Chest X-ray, PA view. Patient: 54 years old, sex M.
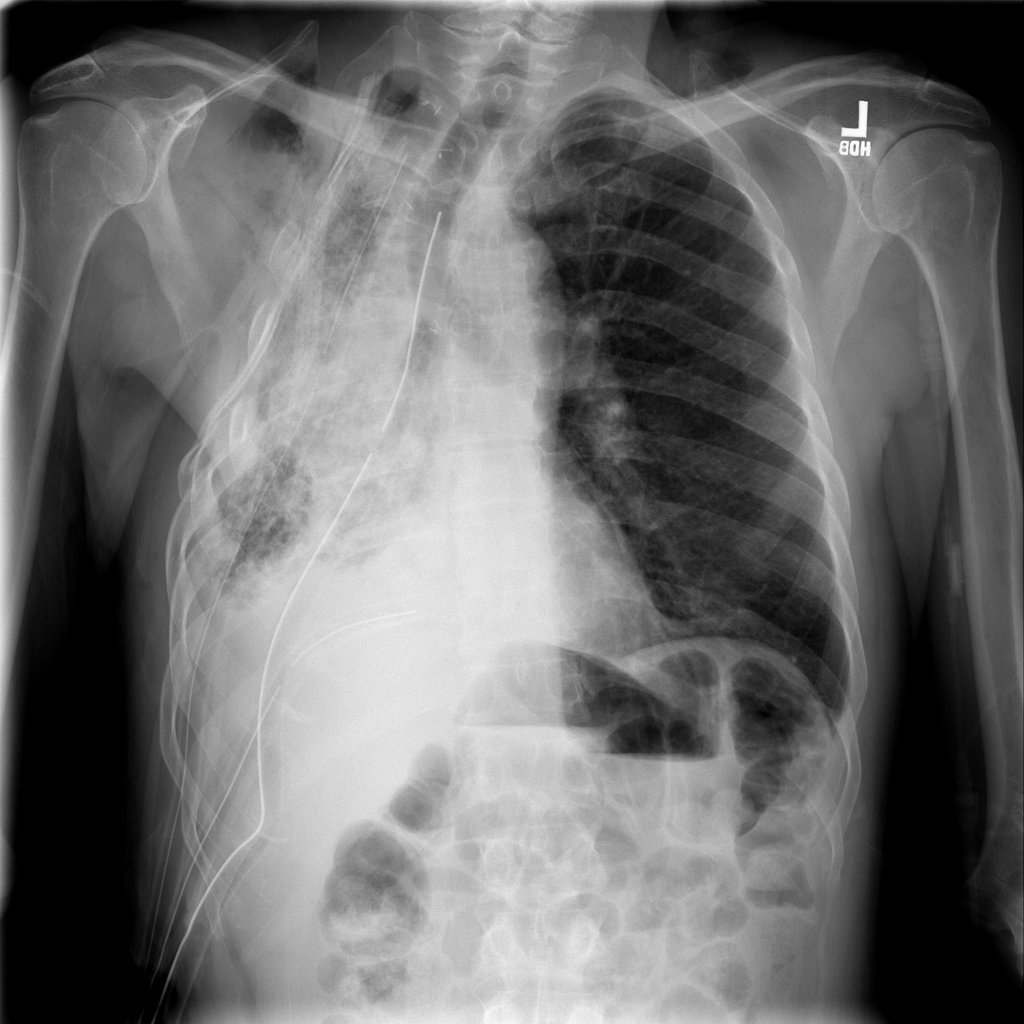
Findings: Effusion, Pneumothorax